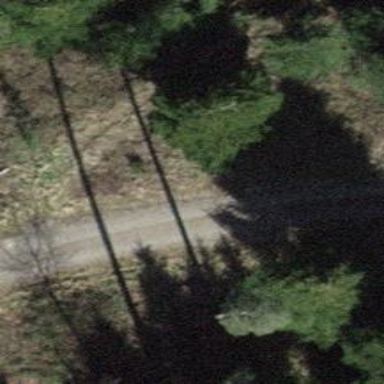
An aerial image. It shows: Gravel track with track type of grade3.